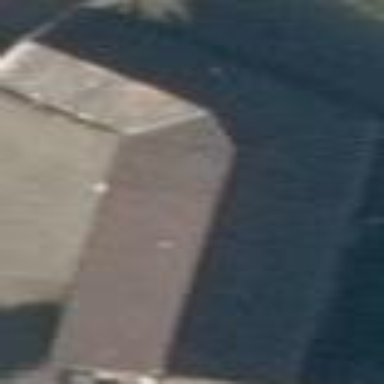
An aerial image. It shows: Rural barn.